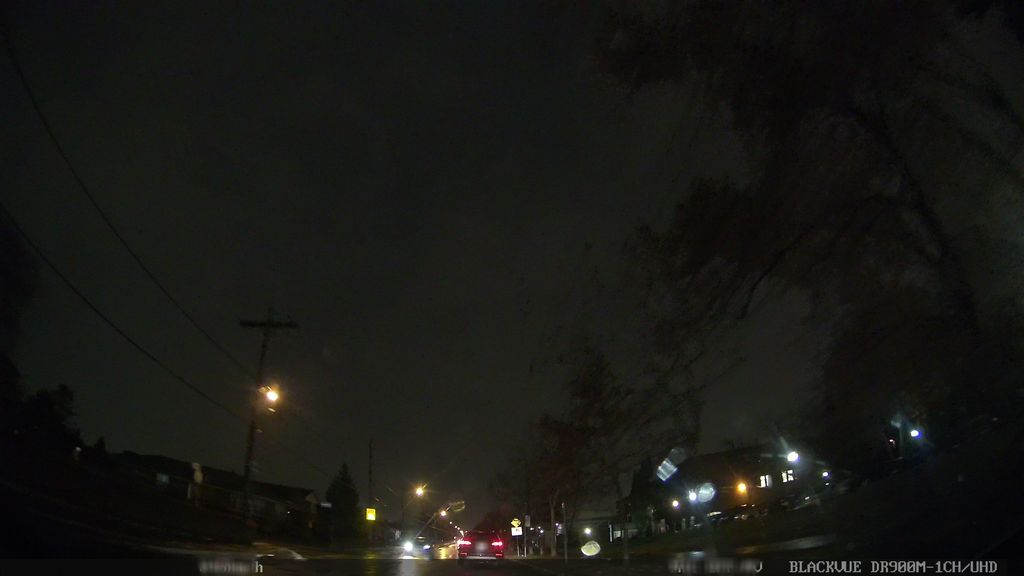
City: toronto